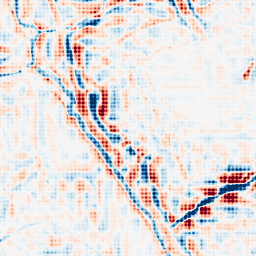
Category: wavelet
Decomposition family: wavelet_reverse_biorthogonal
Decomposition parameters: wavelet: rbio4.4
level: 4
Upsampling method: sinc_blackman
Upsampling parameters: scale: 4
kernel_size: 4
Upsampling scale: 4